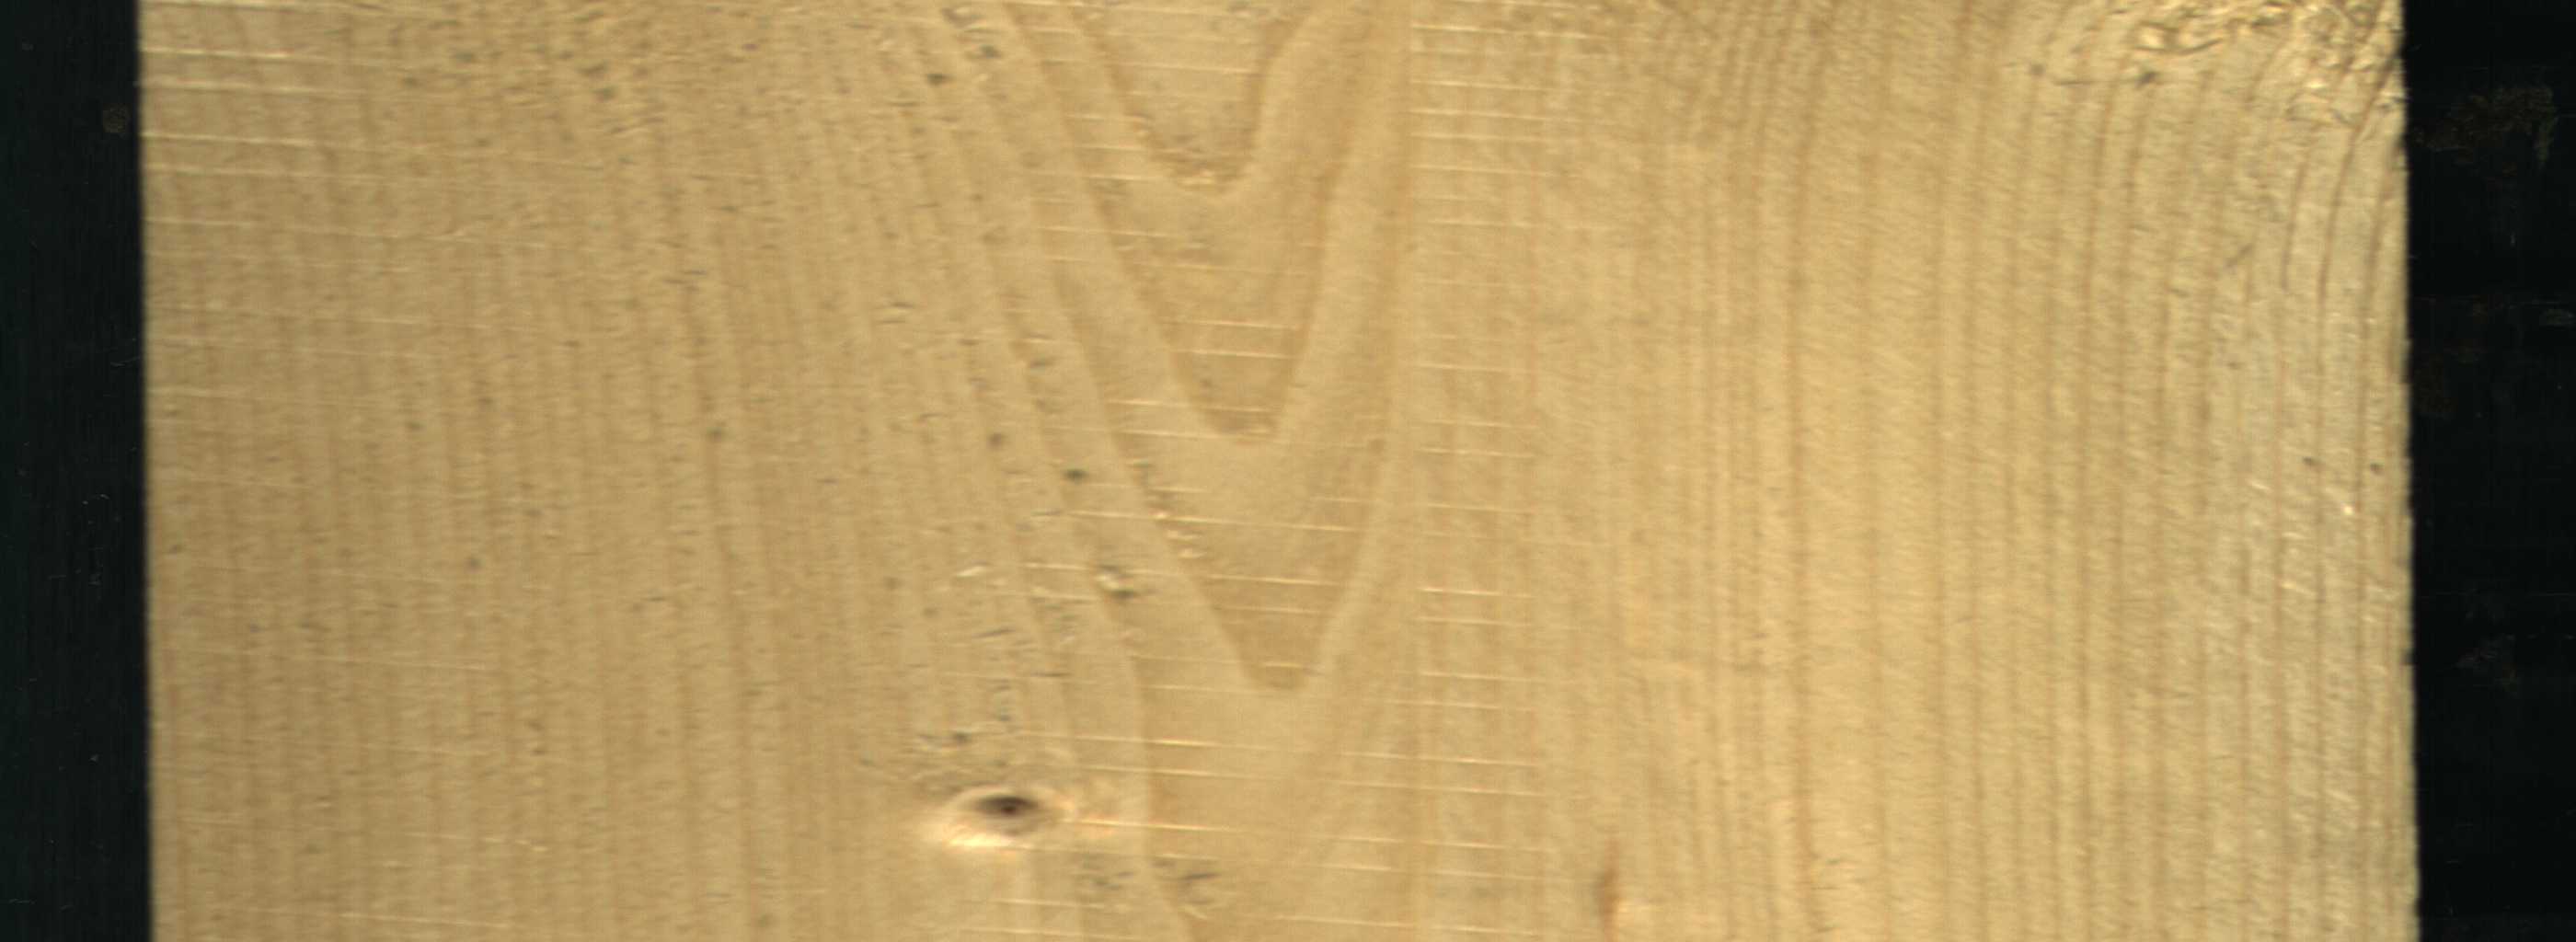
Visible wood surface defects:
Live_Knot